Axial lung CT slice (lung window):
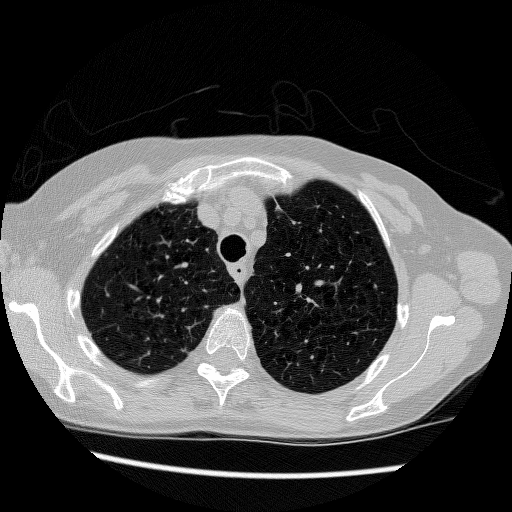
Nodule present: no